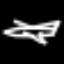
Label: airplane